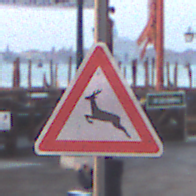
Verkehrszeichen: WildwechselRechts
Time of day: SunriseSunset
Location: Outdoor (Urban)
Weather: Clear
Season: NotSpecified
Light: Natural